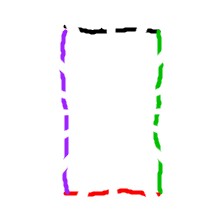
Shape: rectangle